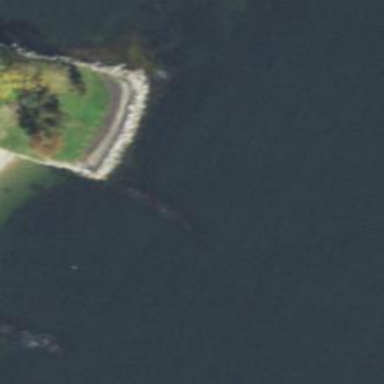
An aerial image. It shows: Breakwater structure.